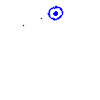
Particle: proton